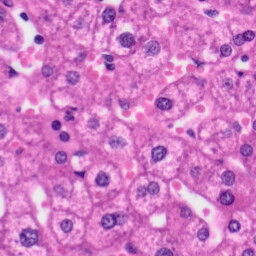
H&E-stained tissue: Liver